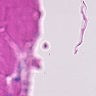
Metastatic tissue present: no